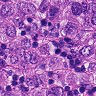
Metastatic tissue present: yes